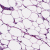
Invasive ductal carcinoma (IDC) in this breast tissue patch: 0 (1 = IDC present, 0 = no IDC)